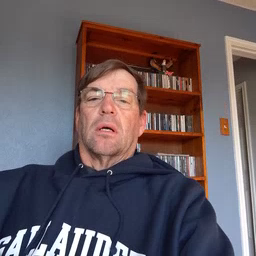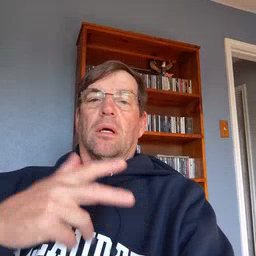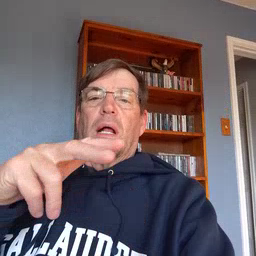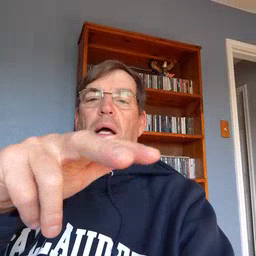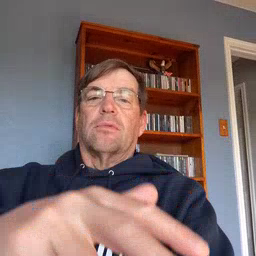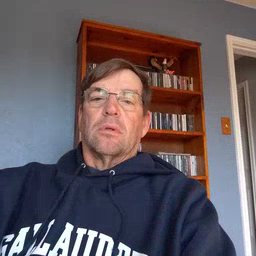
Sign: helicopter